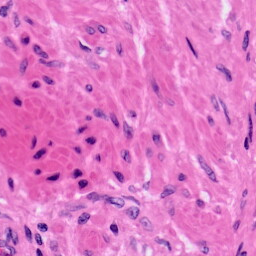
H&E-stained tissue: Prostate